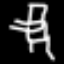
Label: chair